Question: Im doing a software with Python3.6, PyQt4 and SQlite3. The software consist in a number of students each of them with their data (unique id, name, surname, address, etc.) The GUI has a list menu, were the list of all the students is shown.
In the list itself, I iterate depending on how many students I have. The layout is made and it creates a name, and 2 QPushButtons (one to generate a PDF and other to delete the student data)
Here is an example

In my code, I have every "Generate a PDF" button of each student in the list on a python list, also for the "Delete student" buttons.
My problem is when I give the buttons the .clicked.connect(function)
'''
for i in range(0, len(self.list_menu.delete_button_list)):
self.list_menu.delete_button_list[i].clicked.connect(
lambda: self.delete_student_data(self.list_menu.id_list[i]))
'''
For example, I have 3 students on the list, so button 1 should recieve id:1 'self.delete_student_data(1)', then button_2 with id=2 and button_3 with id:=3. But from what I've understood, what .connect() recieves does not execute, not until the button is actually clicked in this case. So at the moment .connect() is called, the value i is 3 in this example. Hence every button call the 'self.delete_student_data' with id=3.
I see that there is no way to make this work like I pretend to.
Hope its clear the way I described it. Thanks!
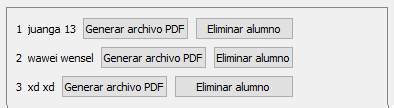
Answer: I resolved the problem by using functools.partial module. As from what I understand, partial takes the argument of the function and 'freezes' it. Maybe someone knows better this whole behavior and can explain it better. <URL>.
Now the code is the following:
'''
for i in range(0, len(self.list_menu.delete_button_list)):
button = self.list_menu.delete_button_list[i]
button.clicked.connect(partial(self.delete_student_data, button))
'''